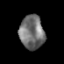
Tissue: prostate
Cell type: T cells
Senescence score: 0.2973
Nuclear area (px): 812
Mean DAPI intensity: 113.925